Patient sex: M
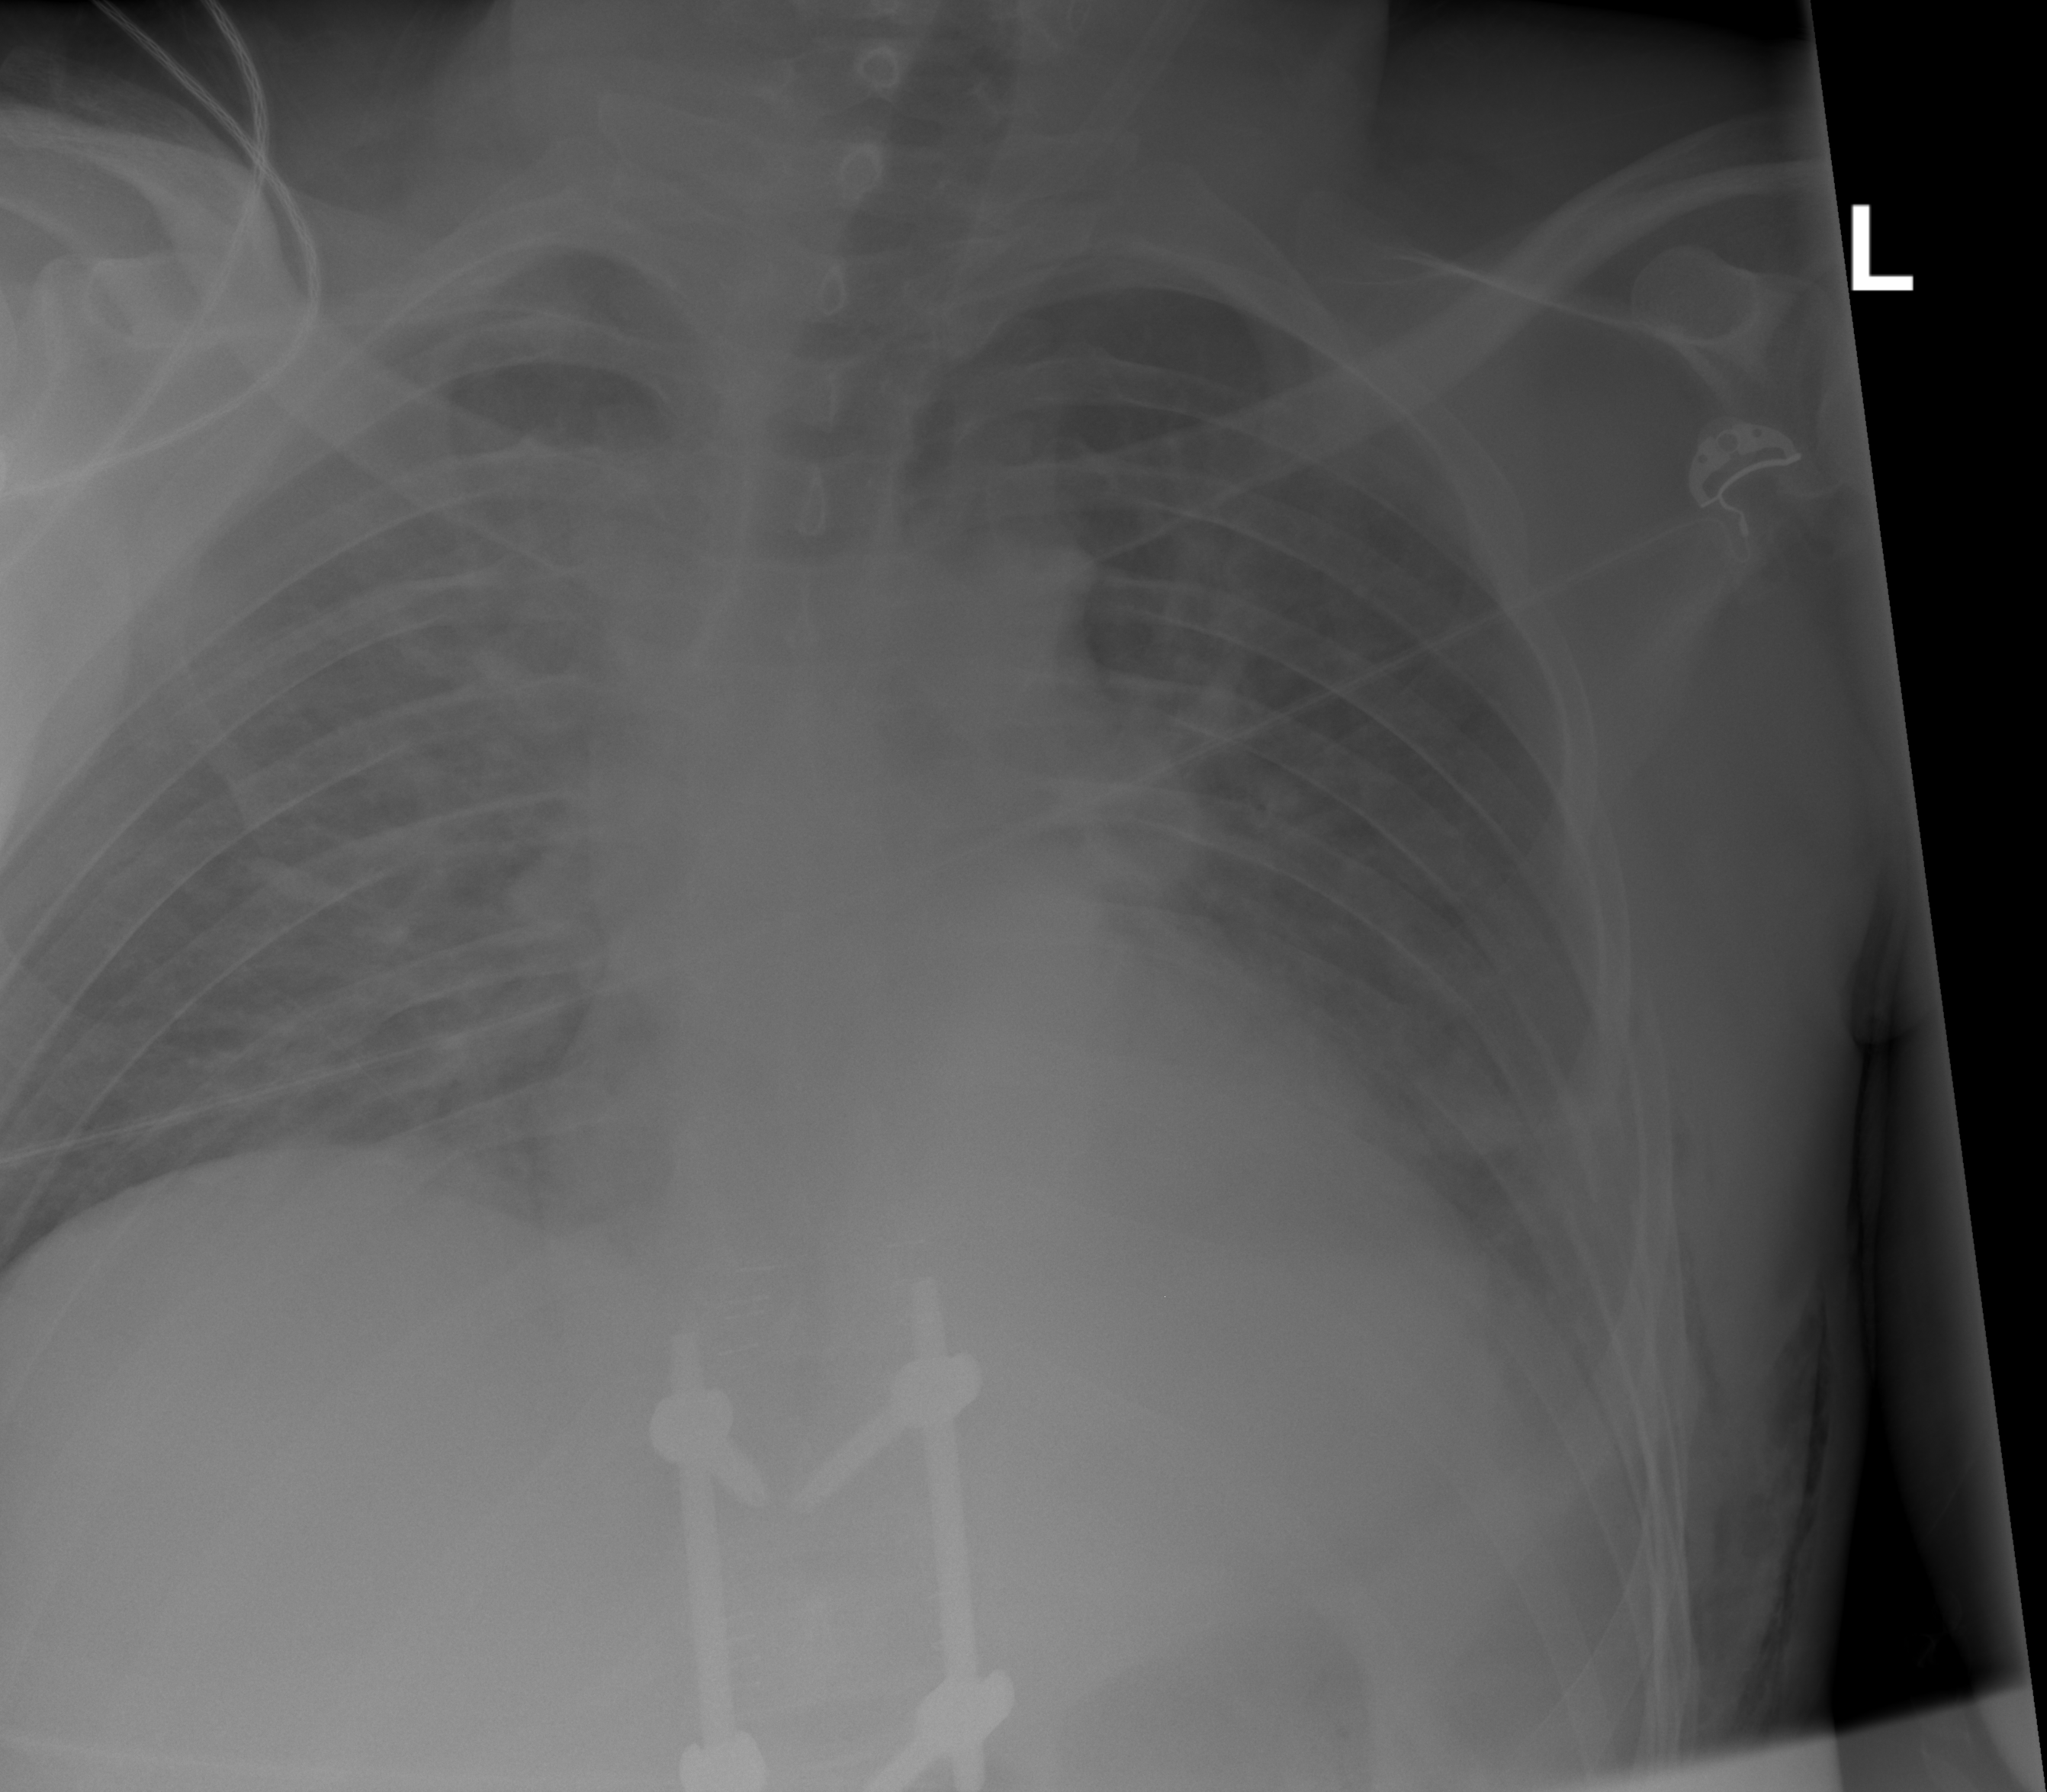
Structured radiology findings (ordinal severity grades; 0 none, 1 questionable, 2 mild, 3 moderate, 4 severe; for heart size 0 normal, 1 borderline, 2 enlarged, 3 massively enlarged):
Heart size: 0
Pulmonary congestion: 2
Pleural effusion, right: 0
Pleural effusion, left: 2
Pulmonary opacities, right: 2
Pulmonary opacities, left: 2
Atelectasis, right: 0
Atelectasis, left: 2